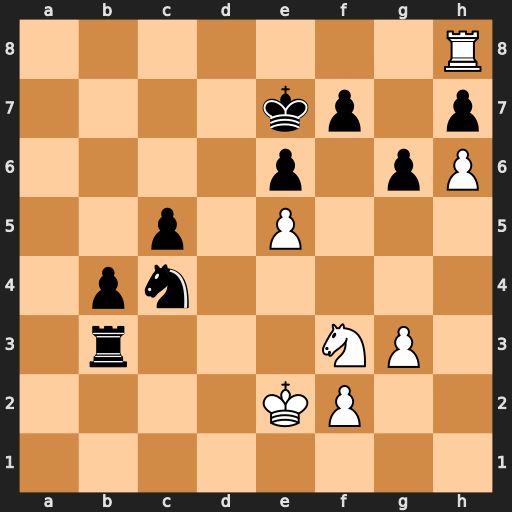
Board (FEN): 7R/4kp1p/4p1pP/2p1P3/1pn5/1r3NP1/4KP2/8
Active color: w
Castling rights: -
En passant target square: -
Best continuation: Rxh7 Rxf3 Kxf3 b3 Rh8